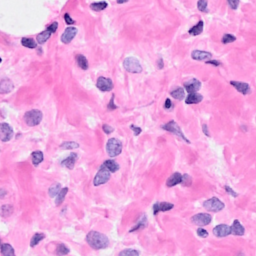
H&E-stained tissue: Breast